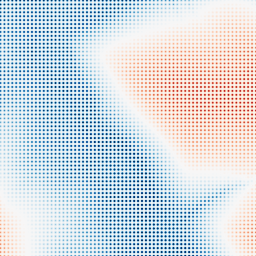
Category: trend_removal
Decomposition family: polynomial
Decomposition parameters: degree: 1
Upsampling method: sinc_hamming
Upsampling parameters: scale: 8
kernel_size: 4
Upsampling scale: 8